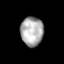
Tissue: prostate
Cell type: T cells
Senescence score: 0.3311
Nuclear area (px): 650
Mean DAPI intensity: 171.462